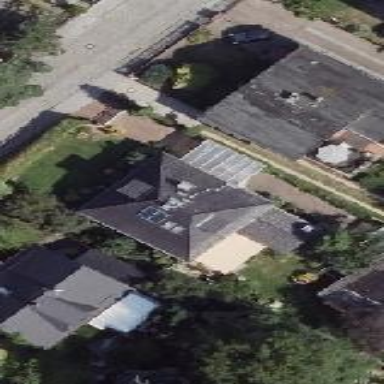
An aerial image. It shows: Hipped roof house.